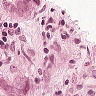
Metastatic tissue present: yes